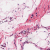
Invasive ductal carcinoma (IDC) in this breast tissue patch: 0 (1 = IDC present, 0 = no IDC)